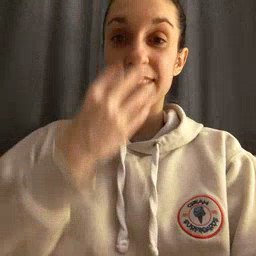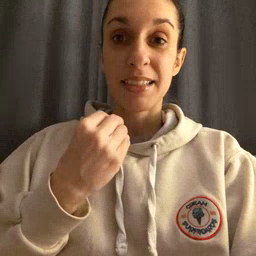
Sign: sleep